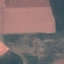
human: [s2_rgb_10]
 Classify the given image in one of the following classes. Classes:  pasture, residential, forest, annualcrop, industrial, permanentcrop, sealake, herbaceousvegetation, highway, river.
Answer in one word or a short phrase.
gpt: AnnualCrop